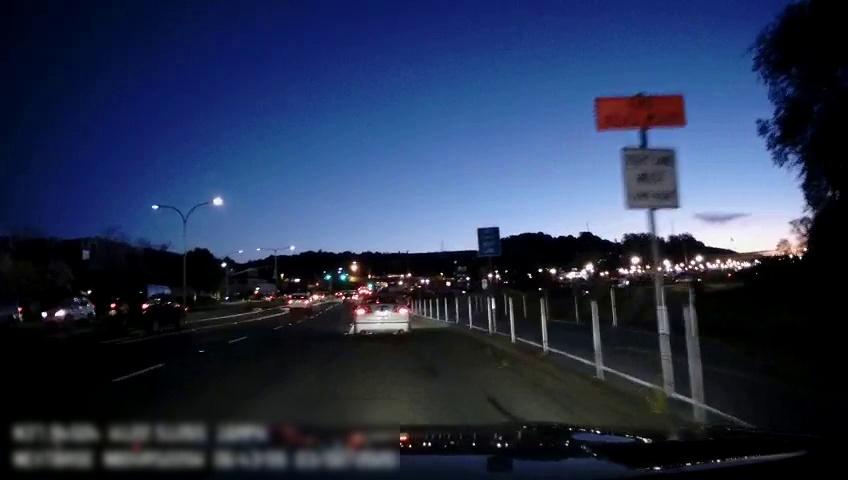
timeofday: Night
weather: Other
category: Drivable Space
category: Vehicles | Car
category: Vehicles | SUV
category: Vehicles | SUV
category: Vehicles | SUV
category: Vehicles | SUV
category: Lanes | Current Lane
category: Lanes | Alternate Lane
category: Lanes | Alternate Lane
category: Lanes | Alternate Lane
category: Traffic | Signs
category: Traffic | Signs
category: Traffic | Signs